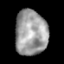
Tissue: lung
Cell type: Others
Senescence score: 0.2394
Nuclear area (px): 1425
Mean DAPI intensity: 156.844